Interaction volume radius: 10 \u00c5
Interaction volume height: 20 \u00c5
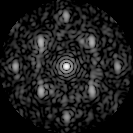
Disorder parameter: 0.4425